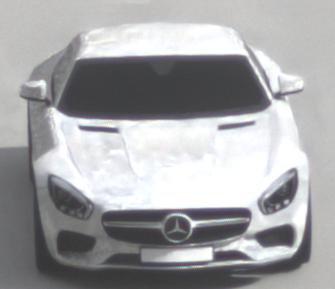
Make: Mercedes-Benz
Model: AMG GT Coupé
Detailed model: AMG GT (190) Coupé
Model produced from: 2014/10
Model produced until: 2017/01
Doors: 2
Color: white
Road condition: dry road
Daytime: morning or afternoon
Contrast: low contrast